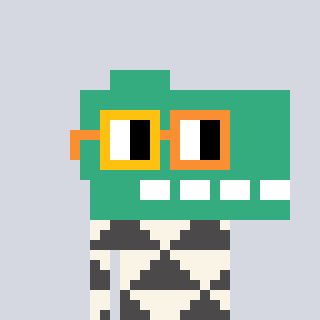
a pixel art character with square yellow and orange glasses, a dino-shaped head and a grayscale-colored body on a cool background